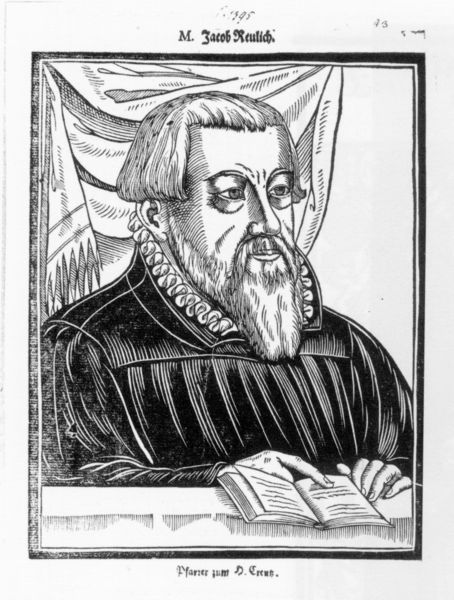
Titel: Bildnis des Jakob Rulich
Künstler: Hans d.Ä. Schultes
Institution: (Seriendruck)
Schlagwörter: hand, mann, umhang, weiß, fenster, finger, frisur, grau, haar, hintergrund, kleid, mund, nase, ohr, profil, schwarz, stirn, tisch, blick, tuch, bart, richter, augen, bibel, falten, halten, kragen, rahmen, vollbart, bildnis, halskrause, hände, portrait, porträt, vorhang, brüstung, auge, figur, gewand, haare, mantel, augenbrauen, brustbild, lippen, renaissance, pony, holzschnitt, schrift, wangen, grafik, gardine, zeigefinger, lesen, robe, zeigen, kinnbart, schick, kante, name, buch, druck, schnitt, schwarz weiss, stich, seite, überschrift, stirnfalten, krause, stirnfalte, talar, seiten, pfarrer, ponny, wams, leser, gelehrter, lernen, vorlesen, intellektueller, tonsur, vorlesung, protrait, evangelisch, jakob, lehren, kupferstch, haarschnitt, wissen, jacob, liest, farte, jacob reulich, faltkragen, mann druck, bichseite, evangelich, reulich